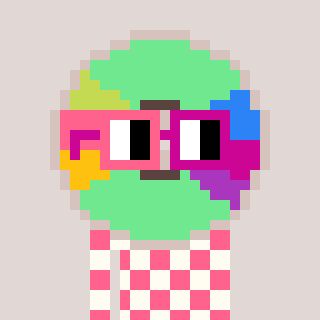
a pixel art character with square pink and red glasses, a cd-shaped head and a grayscale-colored body on a warm background